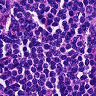
Metastatic tissue present: no